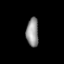
Tissue: lung
Cell type: Epithelial cells
Senescence score: 0.6504
Nuclear area (px): 340
Mean DAPI intensity: 149.082